Interaction volume radius: 5 \u00c5
Interaction volume height: 15 \u00c5
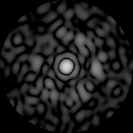
Disorder parameter: 0.7959